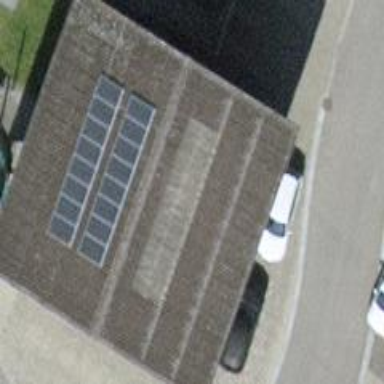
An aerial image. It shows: Industrial building with gabled roof.